Question: Code:
'''
private void btnSaveFile_Click(object sender, EventArgs e)
{
listBox1.MultiColumn = true;
SaveFileDialog sfd = new SaveFileDialog();
sfd.Filter = "Text File|*.txt";
if (sfd.ShowDialog() == DialogResult.OK) ;
{
string path = sfd.FileName;
BinaryWriter bw = new BinaryWriter(File.Create(path));
foreach (string s in hello)
{
bw.Write(s + Environment.NewLine);
}
}
'''
output for

I really don't know how to get rid of those characters.
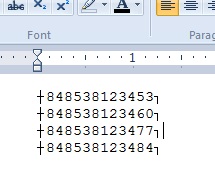
Answer: If you want to write to a text file do not use a <URL>. It appends the length of the string which explains why you are observing those strange characters.
You could use <URL>:
'''
using (var fileStream = File.Create(path)
using (var writer = new StreamWriter(fileStream))
{
foreach (string s in hello)
{
writer.Write(s + Environment.NewLine);
}
}
'''
or in this particular example you could shorten all this code to a single line of code using the <URL> method:
'''
if (sfd.ShowDialog() == System.Windows.Forms.DialogResult.OK)
{
string path = sfd.FileName;
File.WriteAllLines(path, hello);
}
'''
Also be careful! You have a trailing ';' after your 'if' statement. This means that the write to the file will happen, no matter whether the user confirmed or canceled the file dialog. Notice how I removed it in my last example.